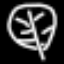
Label: leaf